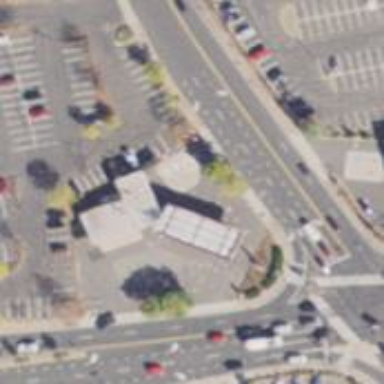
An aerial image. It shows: Fuel station.